Field crop: maize
Growth stage: 2
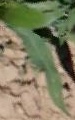
Species: maize